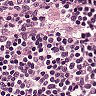
Metastatic tissue present: no